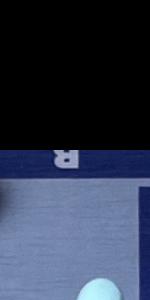
Label: Empty